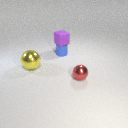
small blue metal cylinder to the right of large yellow metal sphere